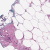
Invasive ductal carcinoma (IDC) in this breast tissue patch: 0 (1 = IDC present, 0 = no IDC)